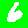
Digit: 6